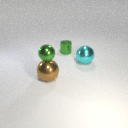
large brown metal sphere below small green metal sphere